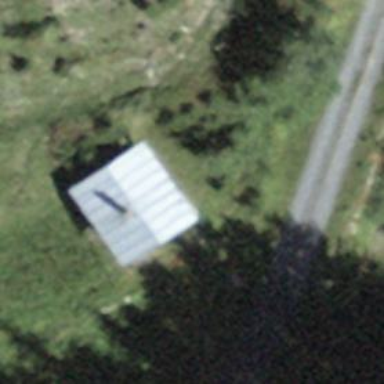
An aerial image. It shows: Bungalow.